Question:
I have this warning message, and I don't know how to get rid of it. I used to have a folder MBRAND3 in my folder (on the desktop) and I cleaned this folder (I moved it in another place). Then I reedited the links. All works fine, but the compiler is still looking for the former place of the folder.
Do you know what to do to clean this error message ?
Thanks
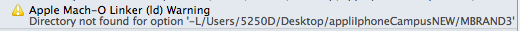
Answer: You'll need to delete it from here: